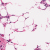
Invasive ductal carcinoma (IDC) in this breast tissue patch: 0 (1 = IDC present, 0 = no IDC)